Current action and preconditions to check: trajectory_clear

Your task: For each precondition in the list above, predict whether it will hold at this action.

Consider the current scene as observed from the mobile robot's camera, and analyze the predicted future states of all dynamic agents (e.g., people, animals, vehicles, or any moving entities) within the NEXT SECOND.

IMPORTANT: Only answer "very likely" if you are absolutely certain—based on strong, clear evidence—that a dynamic agent will violate the precondition in the predicted future state. Do NOT answer "very likely" for unlikely, ambiguous, or low-probability risks.

Ask yourself for each precondition: Is there a high probability, with clear and convincing evidence, that the predicted future states of any dynamic agent will interfere with the predicted future state of the currently executing action within the NEXT SECOND, causing that precondition to fail?

Assess the risk level based on these predictions. Use "likely" or "very likely" if motions create a clear risk of interference.

Use "neutral" or "improbable" if agents are nearby but their predicted paths are clearly diverging or non-conflicting.

Failure Risk Categories: "very improbable", "improbable", "neutral", "likely", "very likely"

Answer Format: Output ONLY the probability_of_failure value from these categories: "very improbable", "improbable", "neutral", "likely", "very likely"

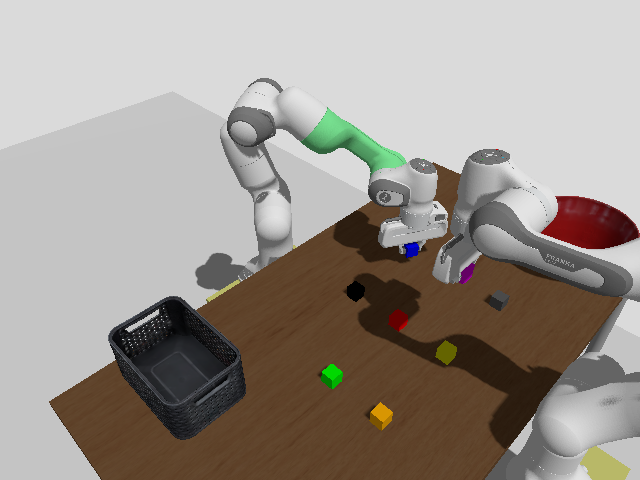

Answer: very improbable